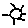
Label: sun